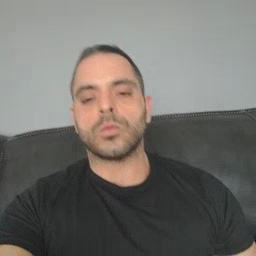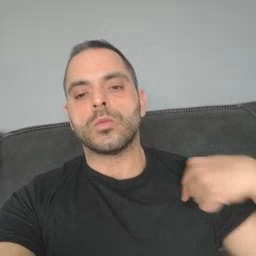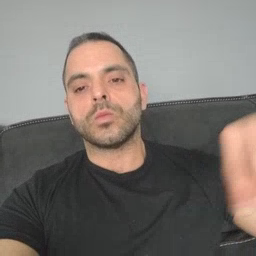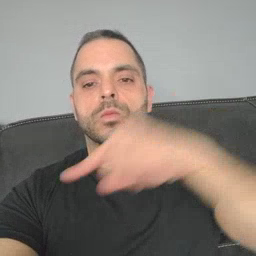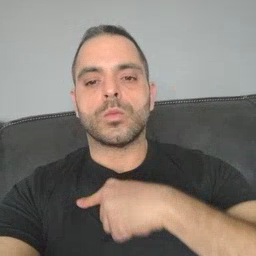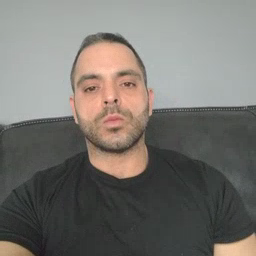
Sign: weus